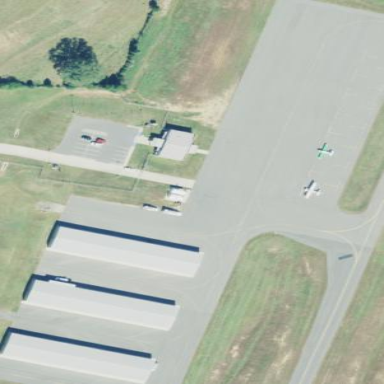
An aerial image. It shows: Apron at the airport.